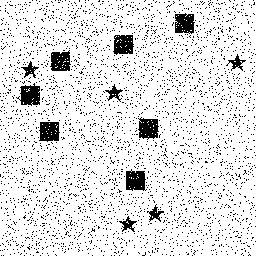
Squares: 7
Triangles: 0
Stars: 5
Total shapes: 12